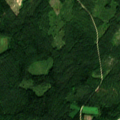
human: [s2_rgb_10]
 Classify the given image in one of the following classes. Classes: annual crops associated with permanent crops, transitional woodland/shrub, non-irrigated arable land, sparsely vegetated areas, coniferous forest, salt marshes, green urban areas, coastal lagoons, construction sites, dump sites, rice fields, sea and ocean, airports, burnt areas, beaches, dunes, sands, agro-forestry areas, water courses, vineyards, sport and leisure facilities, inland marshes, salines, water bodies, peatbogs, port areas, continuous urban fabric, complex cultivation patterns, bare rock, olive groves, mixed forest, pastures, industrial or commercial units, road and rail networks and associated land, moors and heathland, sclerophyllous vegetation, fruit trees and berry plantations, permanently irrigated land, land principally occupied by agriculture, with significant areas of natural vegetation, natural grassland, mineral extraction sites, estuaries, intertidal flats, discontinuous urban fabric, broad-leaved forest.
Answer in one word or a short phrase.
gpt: land principally occupied by agriculture, with significant areas of natural vegetation, coniferous forest, mixed forest